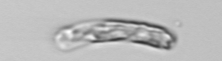
Label: Guinardia_striata